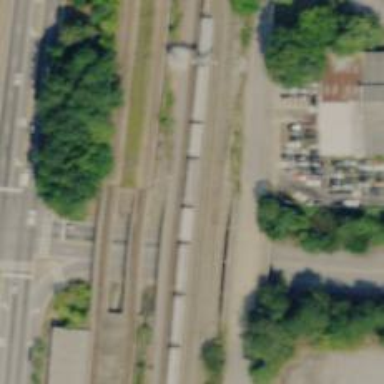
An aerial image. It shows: Bridge over railway line.